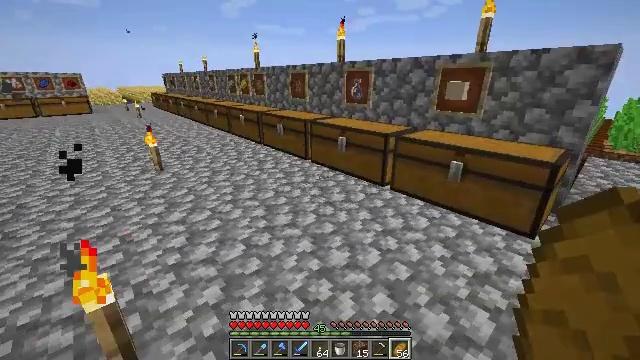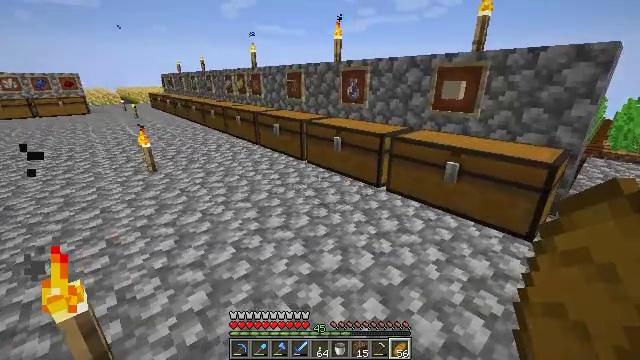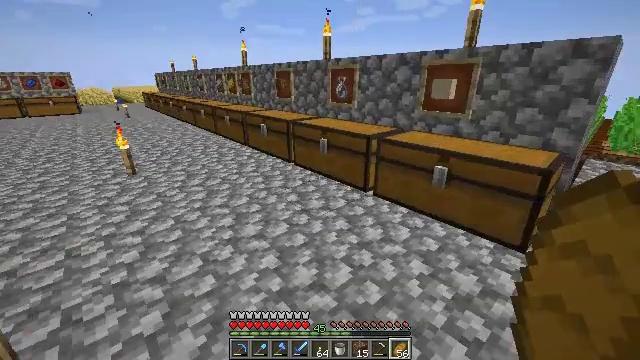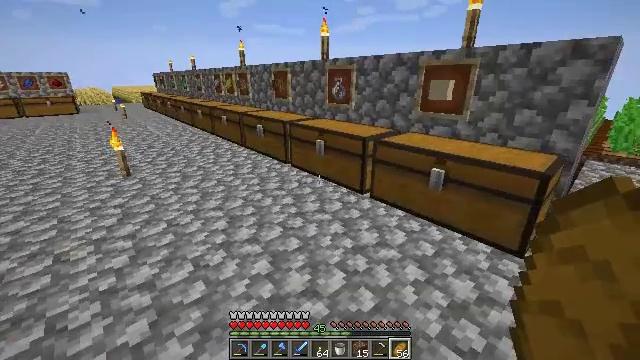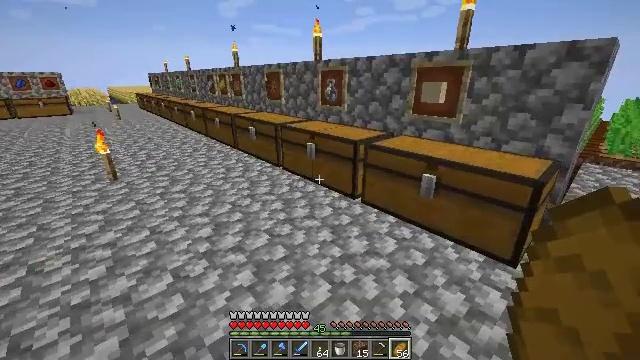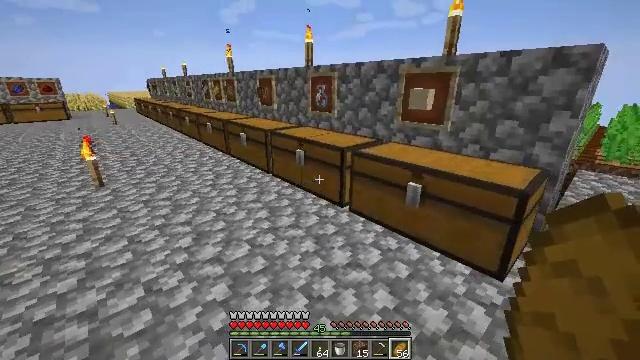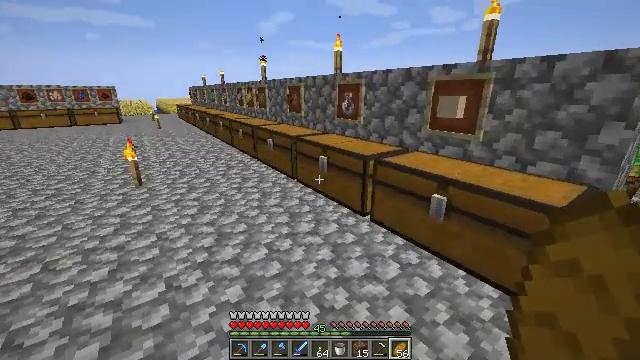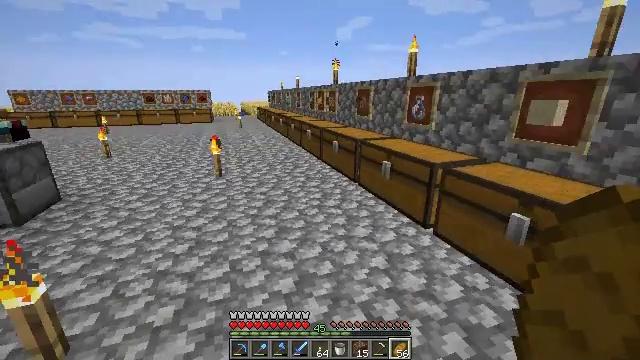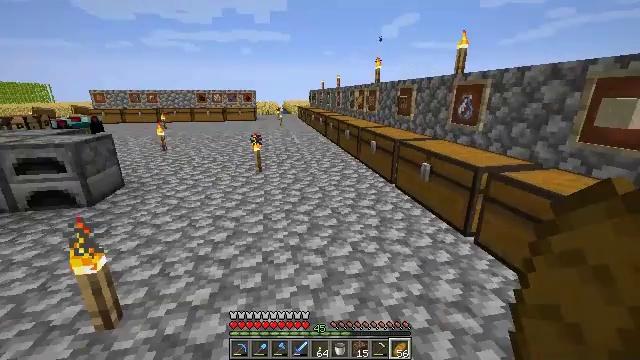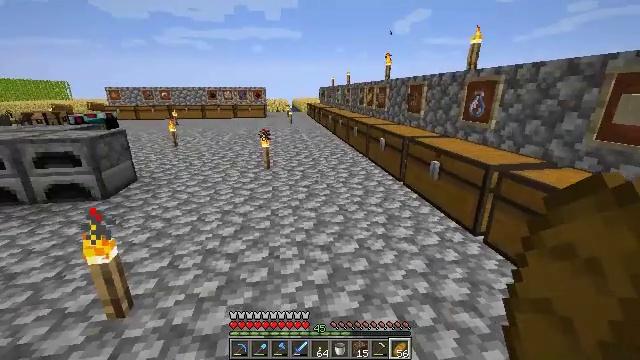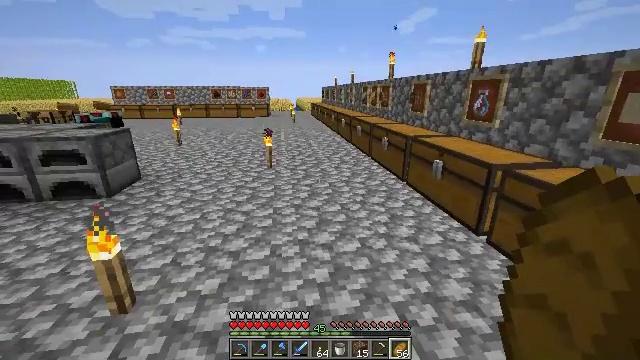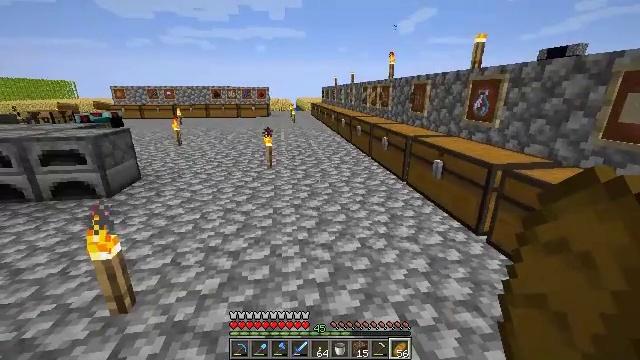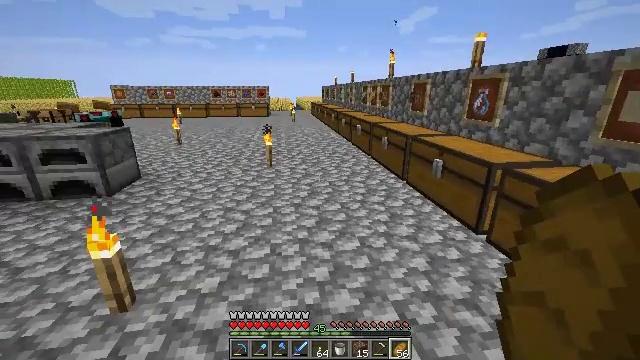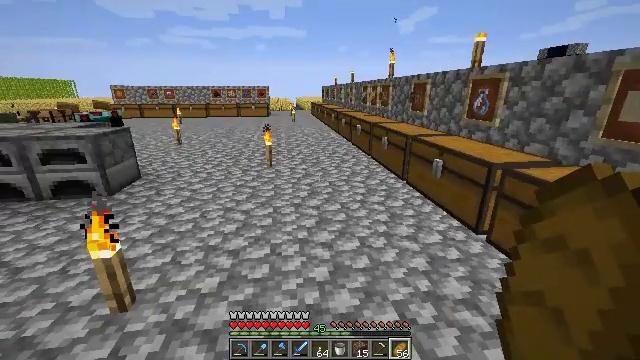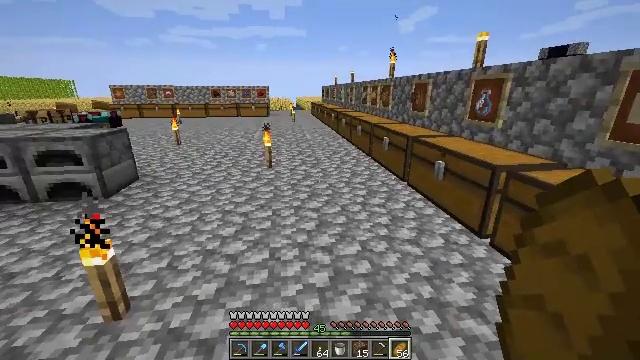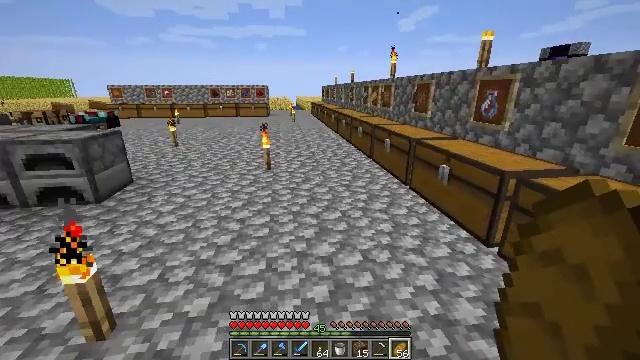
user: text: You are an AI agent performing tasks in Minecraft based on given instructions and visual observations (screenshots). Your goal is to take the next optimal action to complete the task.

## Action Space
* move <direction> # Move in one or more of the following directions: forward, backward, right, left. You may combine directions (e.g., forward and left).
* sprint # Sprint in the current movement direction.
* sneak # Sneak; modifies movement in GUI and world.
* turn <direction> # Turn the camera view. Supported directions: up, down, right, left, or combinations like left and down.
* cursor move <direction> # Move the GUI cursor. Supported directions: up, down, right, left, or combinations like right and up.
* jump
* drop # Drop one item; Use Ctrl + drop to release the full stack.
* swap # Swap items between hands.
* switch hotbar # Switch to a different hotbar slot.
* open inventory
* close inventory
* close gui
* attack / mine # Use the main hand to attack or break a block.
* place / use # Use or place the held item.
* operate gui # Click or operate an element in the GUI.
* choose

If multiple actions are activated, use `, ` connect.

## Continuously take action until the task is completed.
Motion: motion action
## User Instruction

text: Attack the lime bed to recycle it.
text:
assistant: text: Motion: move forward and move right
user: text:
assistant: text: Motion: move forward and move right
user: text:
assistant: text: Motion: move forward and move right
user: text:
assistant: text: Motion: move right
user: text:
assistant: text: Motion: turn up
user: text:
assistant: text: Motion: turn left and up
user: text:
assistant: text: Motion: turn left
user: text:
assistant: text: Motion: turn left
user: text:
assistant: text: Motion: turn left
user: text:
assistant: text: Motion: no_op
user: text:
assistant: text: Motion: no_op
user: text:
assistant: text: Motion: no_op
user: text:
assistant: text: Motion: no_op
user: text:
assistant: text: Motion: move forward
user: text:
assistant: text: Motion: move forward
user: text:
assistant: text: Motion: move forward
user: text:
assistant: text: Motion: move forward
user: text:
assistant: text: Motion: move forward
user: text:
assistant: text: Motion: move forward
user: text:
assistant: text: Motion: move forward
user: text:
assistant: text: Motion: move forward and move left
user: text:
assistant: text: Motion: move forward and move left
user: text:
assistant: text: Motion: move forward and move left
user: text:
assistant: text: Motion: move forward and move left
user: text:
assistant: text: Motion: move forward and move left, turn left
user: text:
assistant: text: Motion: move forward and move left, turn left
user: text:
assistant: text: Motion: move forward and move left, turn left
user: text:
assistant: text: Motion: move forward and move left, turn left and up
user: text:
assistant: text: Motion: move forward
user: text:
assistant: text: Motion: move forward